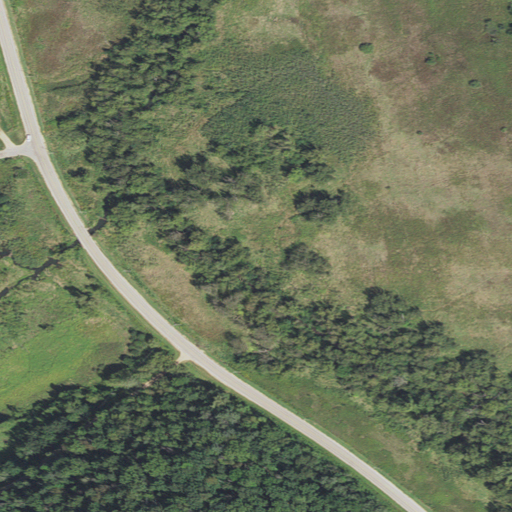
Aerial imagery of valley in Wisconsin named Walnut Hollow containing herbaceous wetlands, low intensity development, deciduous forest, woody wetlands, pasture, and open development